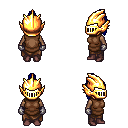
a pixel art fantasy rpg character, female body template, human, dark skin, brown tunic, robe skirt, blue long topknot hairstyle, gold helm, metal gloves, maroon shoes, four views (front, back, left, right), 2x2 character sprite sheet, small pixel art, hard edges, no anti-aliasing